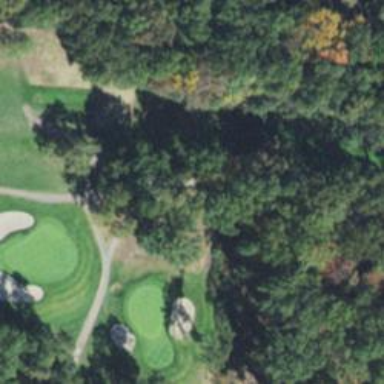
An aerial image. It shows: Path used for both walking and golf.